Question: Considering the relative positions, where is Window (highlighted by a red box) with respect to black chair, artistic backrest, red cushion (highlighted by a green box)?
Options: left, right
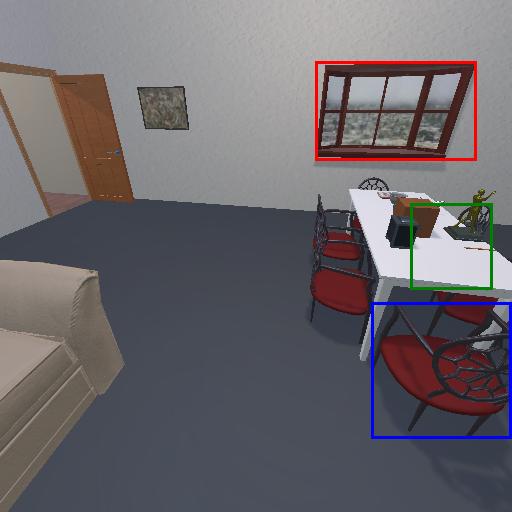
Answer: left